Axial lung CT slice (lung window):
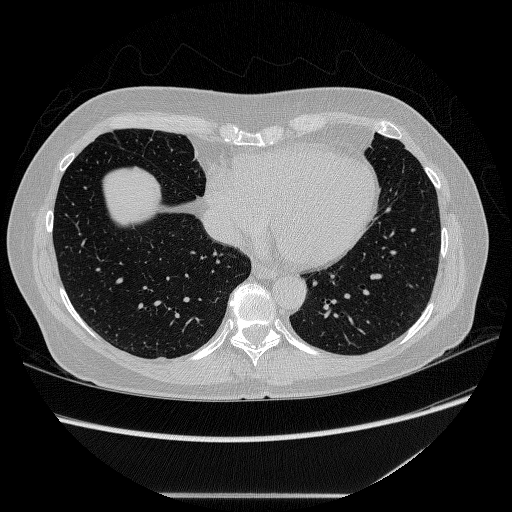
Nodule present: no